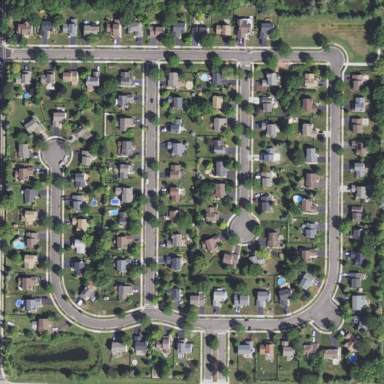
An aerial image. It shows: This residential area consists of single-family homes.